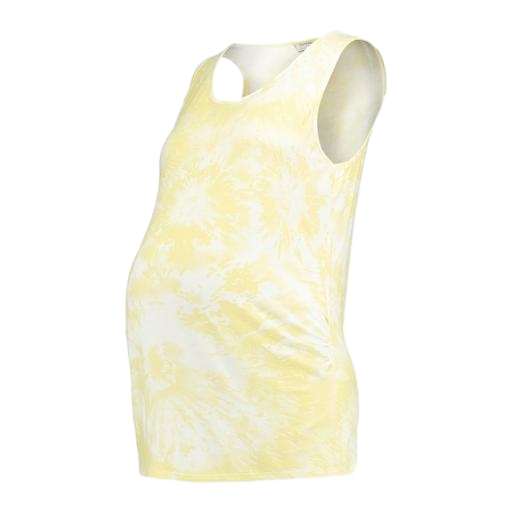
yellow bust support vest, light yellow tank top, yellow ice racerback tank, white background